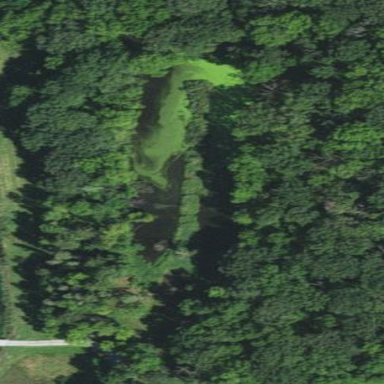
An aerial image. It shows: Pond surrounded by natural water.